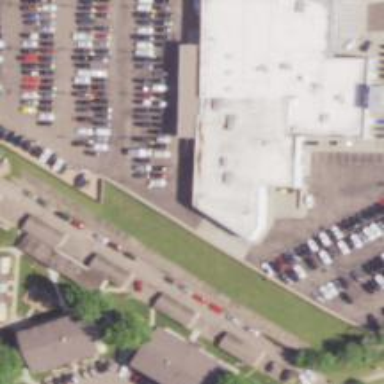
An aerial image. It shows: Parking area near car shop.